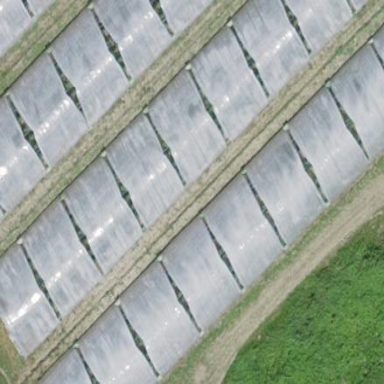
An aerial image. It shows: Greenhouse.